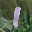
Label: 1